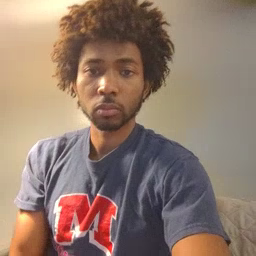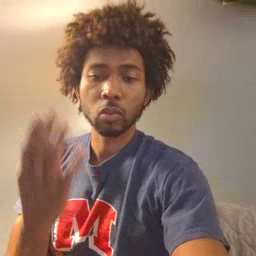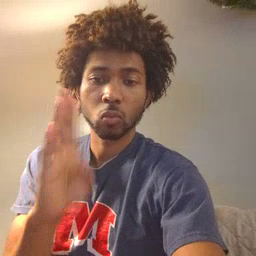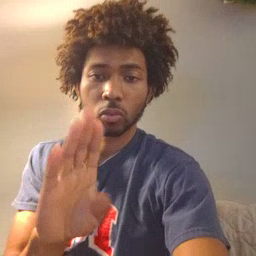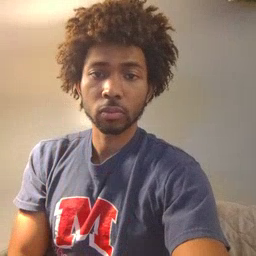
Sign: close